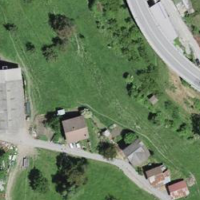
EUNIS habitat code: 52
Species observed at this site:
Tussilago farfara